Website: crate-barrel
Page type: payment
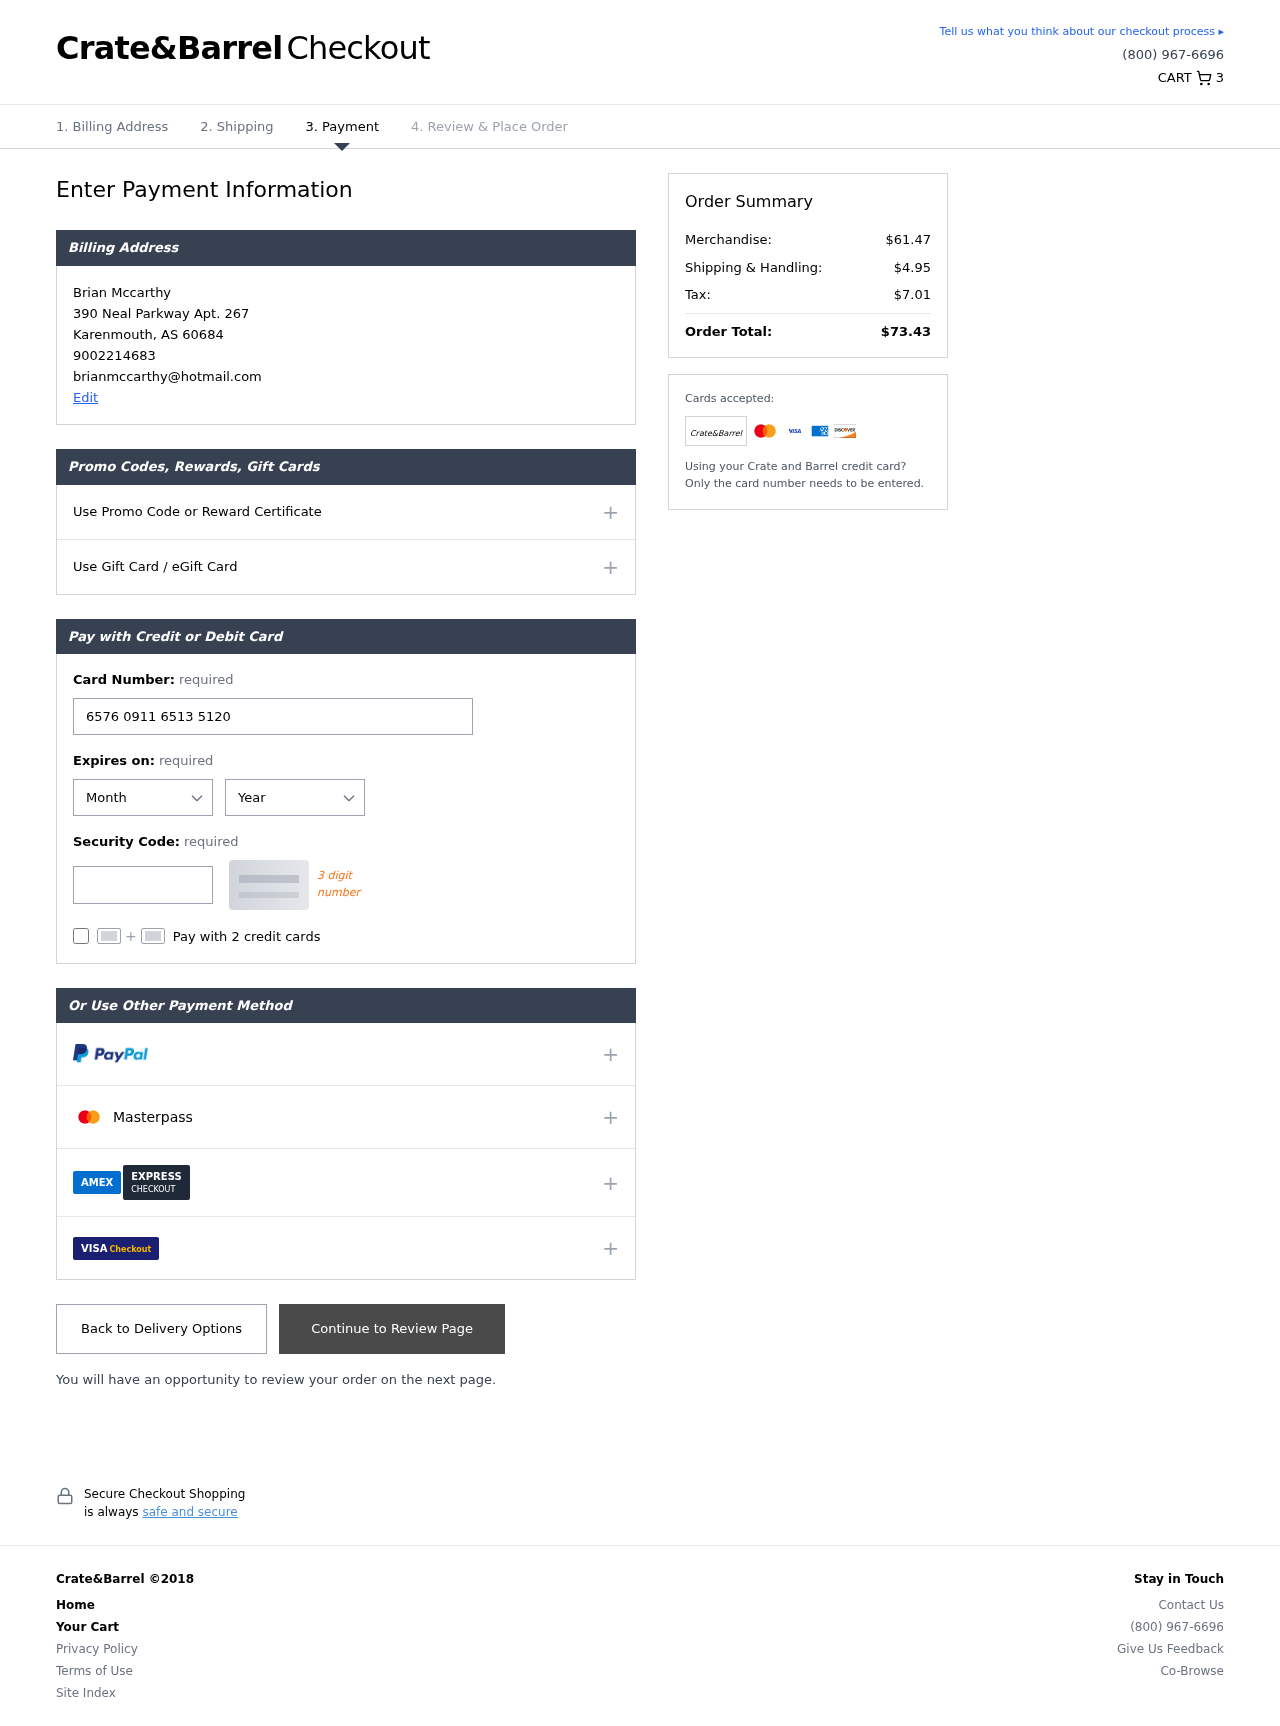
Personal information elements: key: PII_CARD_CVV
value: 660
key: PII_CARD_EXPIRY_MONTH
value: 04
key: PII_CARD_EXPIRY_YEAR
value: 29
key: PII_CARD_NUMBER
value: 6576 0911 6513 5120
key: PII_CITY
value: Karenmouth
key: PII_EMAIL
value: brianmccarthy@hotmail.com
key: PII_FULLNAME
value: Brian Mccarthy
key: PII_PHONE
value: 9002214683
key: PII_POSTCODE
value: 60684
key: PII_STATE_ABBR
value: AS
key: PII_STREET
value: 390 Neal Parkway Apt. 267
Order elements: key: ORDER_NUM_ITEMS
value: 3
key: ORDER_SUBTOTAL
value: $61.47
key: ORDER_SHIPPING_COST
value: $4.95
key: ORDER_TAX
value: $7.01
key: ORDER_TOTAL
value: $73.43